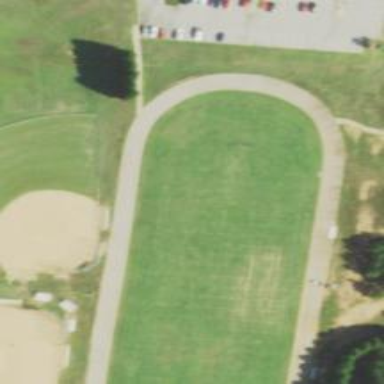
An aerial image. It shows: Athletic track located in leisure land area.